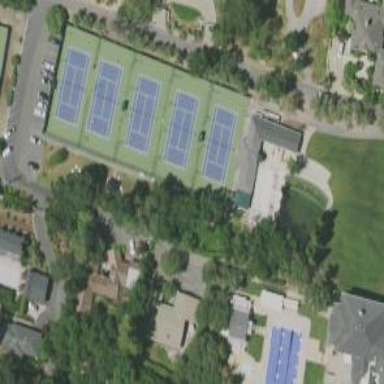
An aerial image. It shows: Tennis court on pitch designated for leisure land.